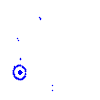
Particle: kaon